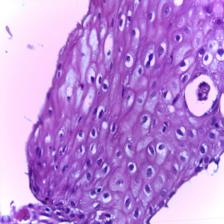
Diagnosis: Normal